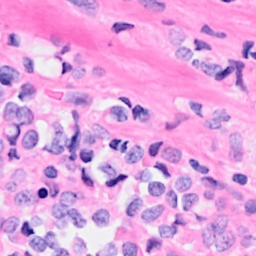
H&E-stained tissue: Breast